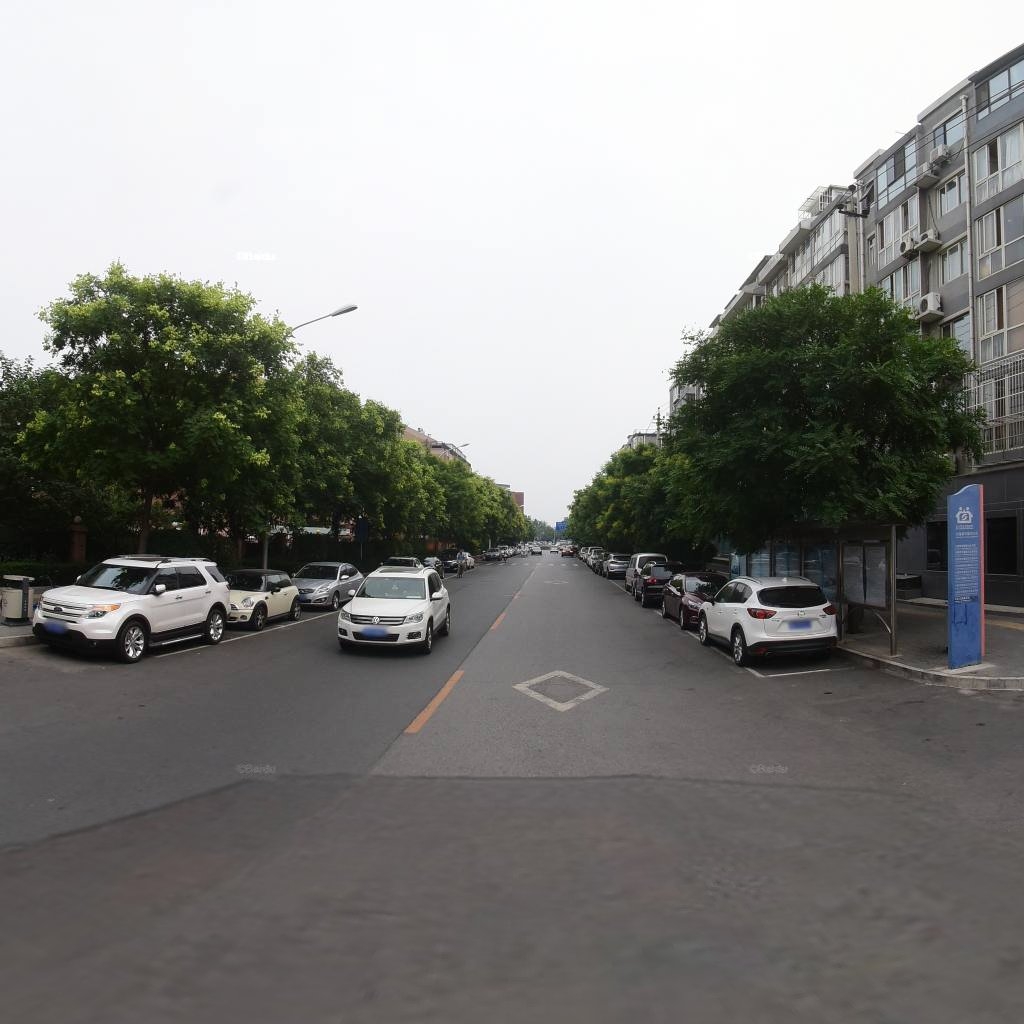
Region: Dongcheng
Road damage annotations: longitudinal crack